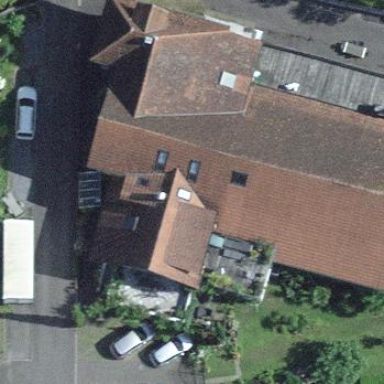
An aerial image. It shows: Detached building.